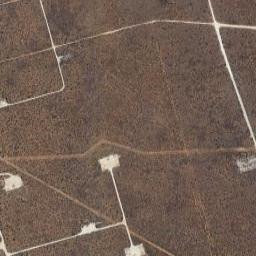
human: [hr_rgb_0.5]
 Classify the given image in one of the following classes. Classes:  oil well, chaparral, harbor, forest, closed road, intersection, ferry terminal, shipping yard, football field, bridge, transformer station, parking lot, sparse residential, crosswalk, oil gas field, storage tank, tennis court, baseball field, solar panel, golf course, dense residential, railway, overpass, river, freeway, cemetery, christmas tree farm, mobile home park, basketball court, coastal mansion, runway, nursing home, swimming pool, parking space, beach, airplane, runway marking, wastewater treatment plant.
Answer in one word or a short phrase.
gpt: oil gas field